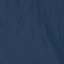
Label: SeaLake